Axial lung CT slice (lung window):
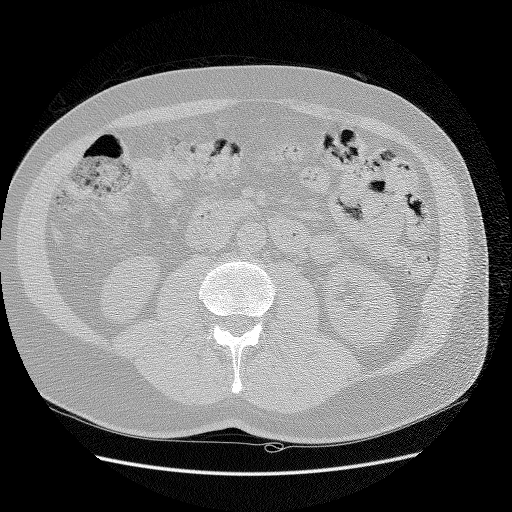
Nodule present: no